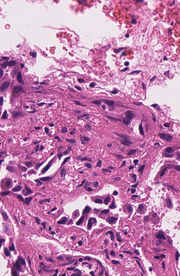
Tumor epithelial tissue: yes
Tumor-associated stroma tissue: yes
Normal tissue: no